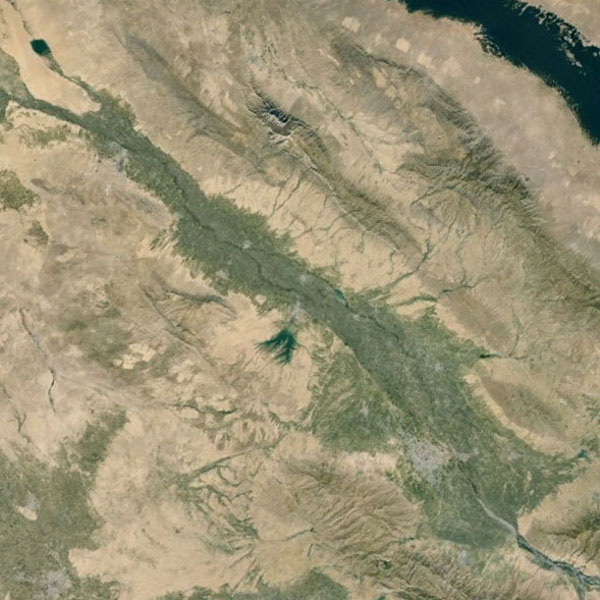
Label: Mountain